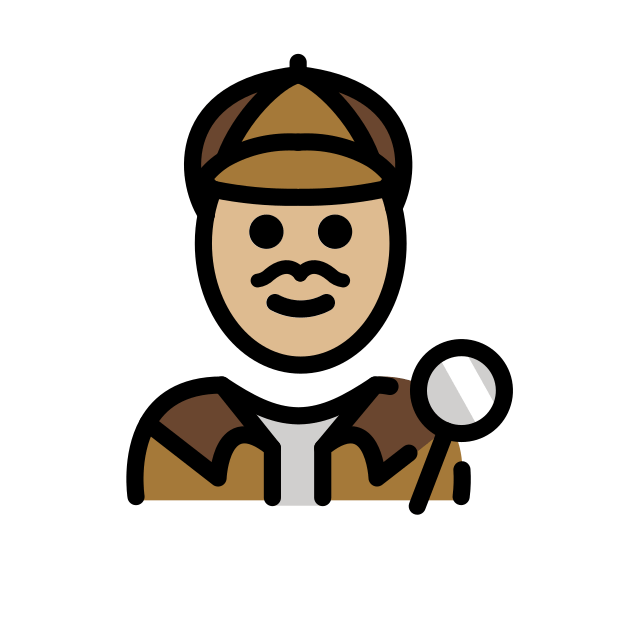
man detective: medium-light skin tone